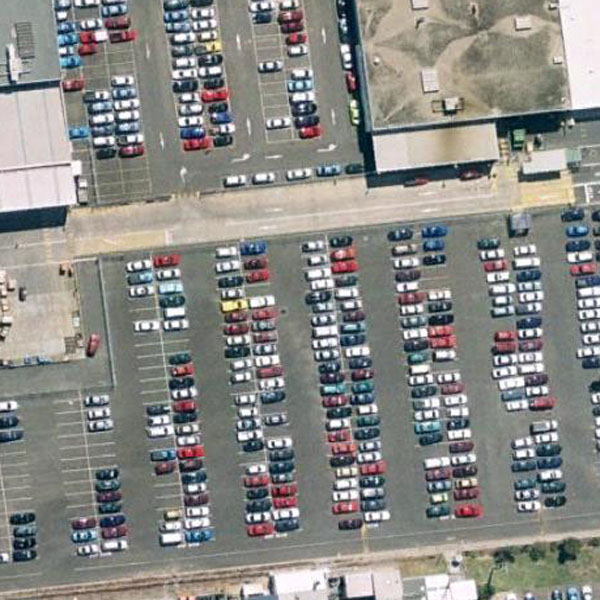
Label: Parking